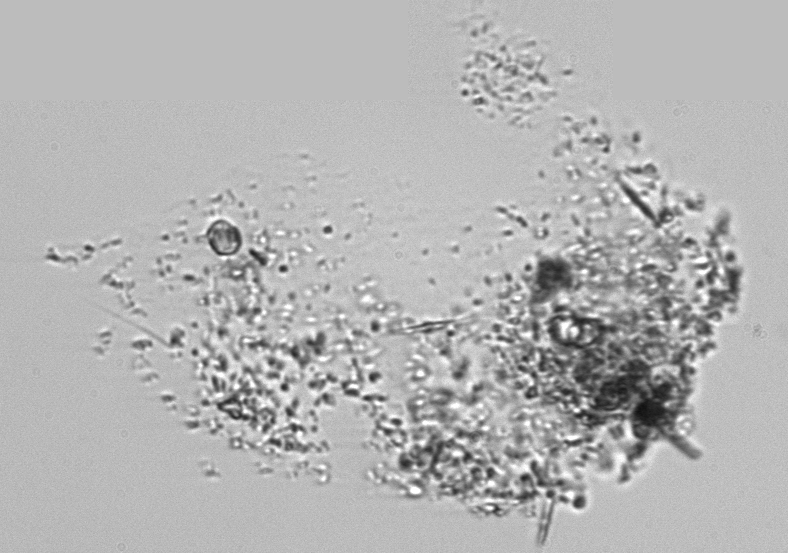
Label: Phaeocystis